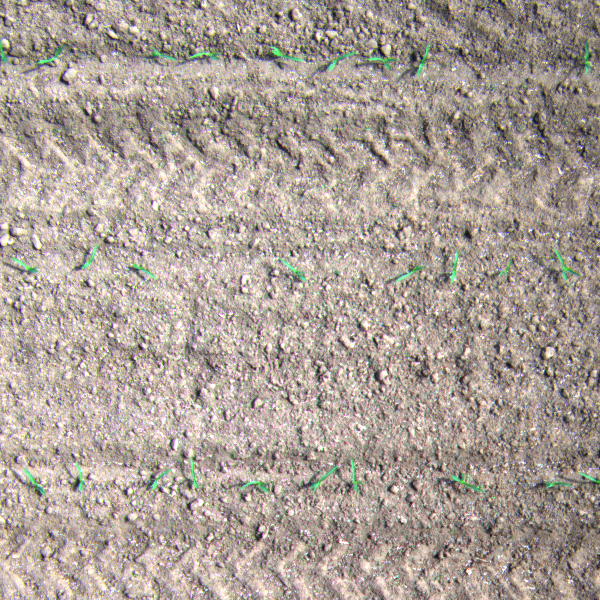
Acquisition date: 2023-05-25
Tile: 1060
Annotated plant instances:
label: maize
label: maize
label: maize
label: maize
label: maize
label: maize
label: maize
label: maize
label: maize
label: maize
label: maize
label: maize
label: maize
label: maize
label: maize
label: maize
label: maize
label: maize
label: maize
label: maize
label: maize
label: maize
label: maize
label: maize
label: maize
label: maize
label: weed_other
label: weed_other
label: weed_other
label: weed_other
label: weed_other
label: weed_other
label: weed_other
label: weed_other
label: weed_other
label: weed_other
label: weed_other
label: amaranth
label: weed_other
label: weed_other
label: weed_other
label: weed_other
label: weed_other
label: weed_other
label: weed_other
label: weed_other
label: weed_other
label: weed_other
label: weed_other
label: weed_other
label: weed_other
label: weed_other
label: maize